Question: I have been attempting to specify absolute positions for rasterGrobs in gtable cells without success. I would like to be able to have the extents of an image align to values on the y axis. The script aligns drill-core images alongside multi-sensor data plotted in ggplot2 facets. For example, a particular radiograph core image needs to have its top at 192 mm, and bottom at 1482 mm, but I want the scale to go from 0 to 1523 mm. Please see the included link for an example of what I am doing, but for simplicity I have only posted an MWE here. Is it possible to specify an absolute position for a rasterGrob inside a gtable cell?
<URL>
In terms of the MWE below, my only solution thus far has been to move 'Rlogo.png' around using relative positions set when using 'rasterGrob()'. Using '"native"' coordinates does not appear to be what I need either. Similarly, I can't make sense of the position parameters called in 'gtable_add_grob()'.
'''
library(png)
library(ggplot2)
library(gtable)
# read Image
img <- readPNG(system.file("img", "Rlogo.png", package = "png"))
# convert to rastergrob
g <- rasterGrob(img, y = unit(0.5, "npc"), x = unit(0.5, "npc"))
# create plot
tp <- qplot(1:5, 1:5, geom="blank") + scale_y_reverse()
# convert plot to gtable
tt <- ggplot_gtable(ggplot_build(tp))
# add column to gtable to hold image
tt <- gtable_add_cols(tt, tt$width[[.5*4]], 3)
# add grob to cell 3, 4
tt <- gtable_add_grob(tt,g,3,4)
# render
grid.draw(tt)
'''

Did a lot of searching before coming up with this solution of using rasterGrob to add images to panels in a ggplot. Perhaps though there is a more elegant solution someone can suggest?
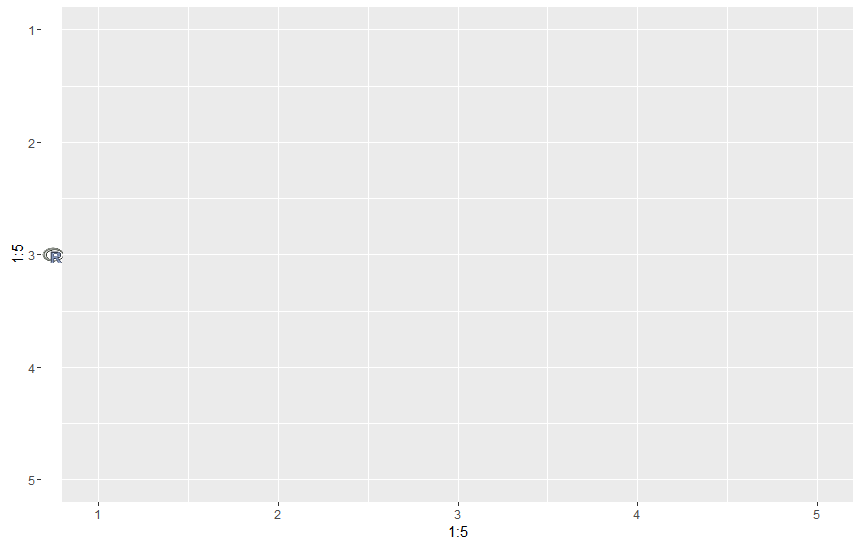
Answer: The grob can set its position within a cell, as illustrated below
'''
library(gridExtra)
library(grid)
library(gtable)
# quick shortcut to create a 2x2 gtable filled with 4 rectGrobs
tg <- arrangeGrob(grobs=replicate(4, rectGrob(), FALSE))
# red rect of fixed size with default position (0.5, 0.5) npc
rg1 <- rasterGrob("red", width=unit(1,"cm"), height=unit(1,"cm"))
# blue rect with specific x position (0) npc, left-justified
rg2 <- rasterGrob("blue", width=unit(1,"cm"), height=unit(1,"cm"),
x = 0, hjust=0)
# green rect at x = 1cm left-justified, y=-0.5cm from middle, top-justified
rg3 <- rasterGrob("green", width=unit(1,"cm"), height=unit(1,"cm"),
x = unit(1,"cm"), y=unit(0.5, "npc") - unit(0.5, "cm"),
hjust=0, vjust=1)
# place those on top
tg <- gtable_add_grob(tg, rg1, 1, 2, z = Inf, name = "default")
tg <- gtable_add_grob(tg, rg2, 1, 2, z = Inf, name = "left")
tg <- gtable_add_grob(tg, rg3, 1, 2, z = Inf, name = "custom")
grid.newpage()
grid.draw(tg)
'''
<URL>